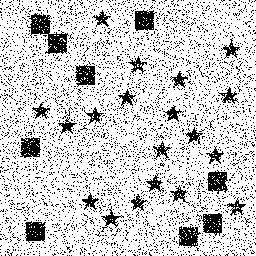
Squares: 9
Triangles: 0
Stars: 19
Total shapes: 28